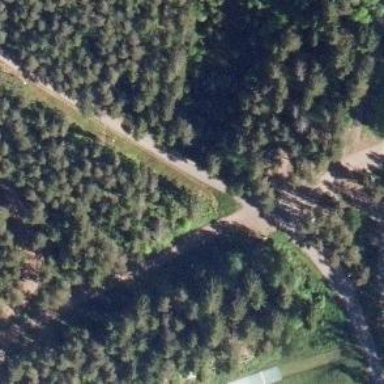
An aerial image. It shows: Intermediate nordic footway for classic and skating.